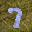
Label: 7